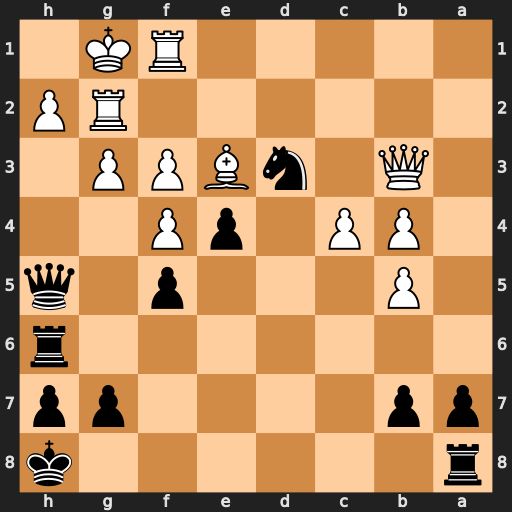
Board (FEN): r6k/pp4pp/7r/1P3p1q/1PP1pP2/1Q1nBPP1/6RP/5RK1
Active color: b
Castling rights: -
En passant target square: -
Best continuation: exf3 Ra2 f2+ Rfxf2 Nxf2